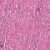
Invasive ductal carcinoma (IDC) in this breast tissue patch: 1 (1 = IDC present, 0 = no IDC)